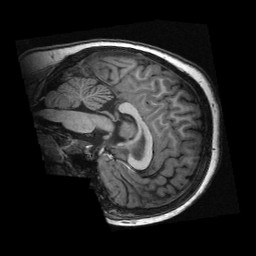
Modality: T1w
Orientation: sagittal
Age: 8
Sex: male
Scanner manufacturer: siemens
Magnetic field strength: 3 T
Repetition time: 2.3 s
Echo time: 0.00336 s